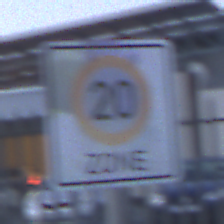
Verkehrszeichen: BeginnZone20
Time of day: SunriseSunset
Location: Outdoor (Suburban)
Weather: PartlyCloudy
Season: NotSpecified
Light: Natural